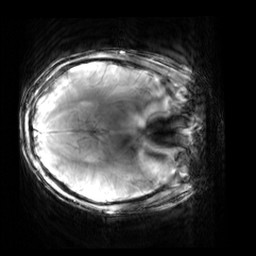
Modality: T2starw
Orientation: axial
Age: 25
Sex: female
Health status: healthy
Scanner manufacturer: siemens
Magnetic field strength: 3 T
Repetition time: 0.7 s
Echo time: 0.02 s